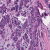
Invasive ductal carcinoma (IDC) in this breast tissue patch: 1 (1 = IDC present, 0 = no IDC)